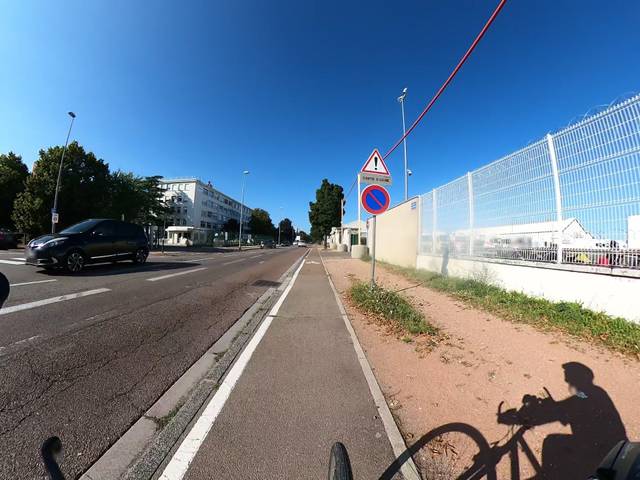
Region: France
Coordinates: 47.341, 5.058